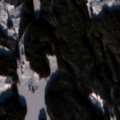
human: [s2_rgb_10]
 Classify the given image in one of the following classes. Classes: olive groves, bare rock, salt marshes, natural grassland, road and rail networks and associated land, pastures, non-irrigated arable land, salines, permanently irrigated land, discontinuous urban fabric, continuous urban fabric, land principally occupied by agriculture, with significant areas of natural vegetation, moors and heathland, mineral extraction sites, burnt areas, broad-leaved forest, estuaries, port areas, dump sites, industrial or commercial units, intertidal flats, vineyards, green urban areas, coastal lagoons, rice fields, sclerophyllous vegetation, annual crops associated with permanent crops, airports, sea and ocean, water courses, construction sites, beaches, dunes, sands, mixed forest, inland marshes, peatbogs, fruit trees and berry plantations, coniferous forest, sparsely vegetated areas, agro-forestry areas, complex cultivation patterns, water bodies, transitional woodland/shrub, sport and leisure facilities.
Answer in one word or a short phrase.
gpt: coniferous forest, transitional woodland/shrub, water bodies